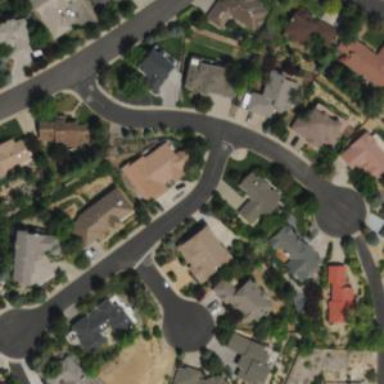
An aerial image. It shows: Residential road with separate asphalt sidewalk.